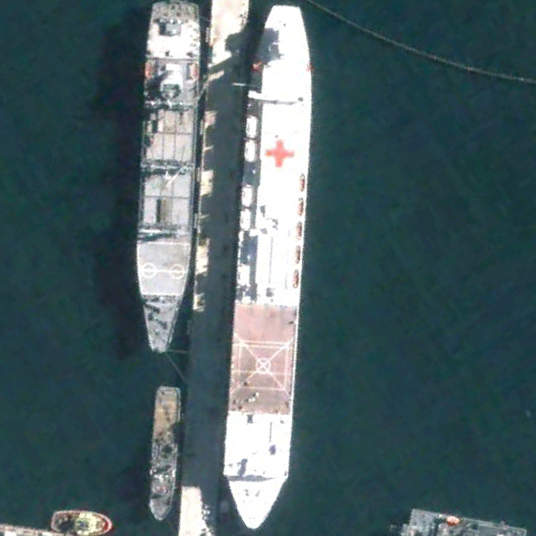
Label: civil